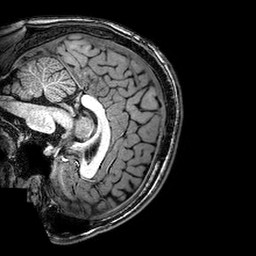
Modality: T1w
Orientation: sagittal
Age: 21
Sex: male